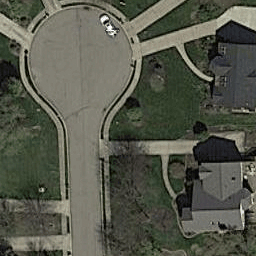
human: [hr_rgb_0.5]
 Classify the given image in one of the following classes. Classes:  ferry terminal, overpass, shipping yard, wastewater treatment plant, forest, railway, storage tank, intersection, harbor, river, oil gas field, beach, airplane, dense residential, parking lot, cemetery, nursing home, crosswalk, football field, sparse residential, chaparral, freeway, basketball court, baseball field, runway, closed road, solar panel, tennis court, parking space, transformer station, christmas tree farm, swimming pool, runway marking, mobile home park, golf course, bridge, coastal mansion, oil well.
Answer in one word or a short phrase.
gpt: closed road